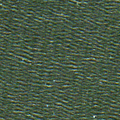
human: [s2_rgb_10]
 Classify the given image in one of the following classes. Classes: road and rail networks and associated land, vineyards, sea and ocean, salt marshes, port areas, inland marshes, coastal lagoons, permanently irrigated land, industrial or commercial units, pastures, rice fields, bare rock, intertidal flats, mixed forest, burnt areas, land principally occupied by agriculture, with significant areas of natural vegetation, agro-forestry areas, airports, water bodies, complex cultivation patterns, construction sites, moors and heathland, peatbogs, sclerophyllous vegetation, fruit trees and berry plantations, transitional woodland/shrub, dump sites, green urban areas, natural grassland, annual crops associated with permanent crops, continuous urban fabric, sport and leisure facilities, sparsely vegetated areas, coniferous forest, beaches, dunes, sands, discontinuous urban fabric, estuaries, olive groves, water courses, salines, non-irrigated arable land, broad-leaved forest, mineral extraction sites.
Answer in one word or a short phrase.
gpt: sea and ocean